Question: How to concat this php value with entire quotes in sql query, so that it saves as properly in phpmyadmin database?
'''
$db = new mysqli('localhost','root','','geo');
// Each value is a placeholder
$sql = "UPDATE file_contents SET Origin_URL = CONCAT('https://www.google.com/maps/dir/', ?, ',' ?, '/', ?, ',', ?) WHERE Sl = 1 LIMIT 6";
$stmt = $db ->prepare($sql);
// First parameter should correspond to number and types of your arguments
// You have 5, first four are strings, fifth is a number, so "ssssd"
$stmt->bind_param($OriginLatId,$OriginLongId,$DestinationLatId,$DestinationLongId);
$stmt->execute();
'''
Please help me get the correct sql query to insert this url in my database successfully, this is the table, and I have made the Origin_URL column into a varchar column. The data goes into this column.

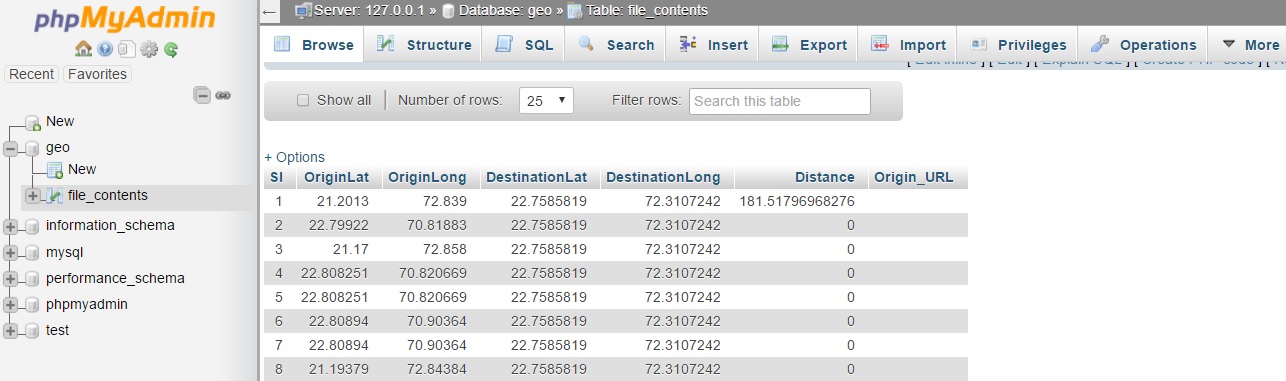
Answer: There are a number of issues with your string concatenation, '+' is for addition, variables in single quotes are strings, not variables, and you seem to be adding quotes in too many instances.
You should be able to build your string with the complex curly braces in double quotes:
'''
$val1 = "https://www.google.com/maps/dir/{$OriginLatId},{$OriginLongId}/{$DestinationLatId},{$DestinationLongId}";
'''
You can read more about this here, <URL>.
or by standard concatenation:
'''
$val1 = 'https://www.google.com/maps/dir/' . $OriginLatId .',' . $OriginLongId . '/' . $DestinationLatId . ',' . $DestinationLongId;
'''
You can read more about this here, <URL>.
Then just write that to the DB. There's no need for the mysql 'concat' function.
'''
$sql = 'UPDATE file_contents
SET Origin_URL = ?
WHERE Sl = 1 LIMIT 6';
$stmt = $db->prepare($sql);
$stmt->bind_param('s', $val1);
$stmt->execute();
'''